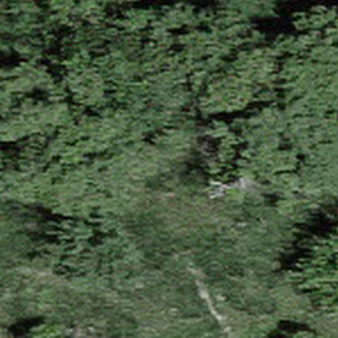
Label: other